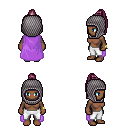
a pixel art fantasy rpg character, female body template, human, dark skin, lavender cape, white pants, white blonde long topknot hairstyle, chain hood, bracelets, four views (front, back, left, right), 2x2 character sprite sheet, small pixel art, hard edges, no anti-aliasing